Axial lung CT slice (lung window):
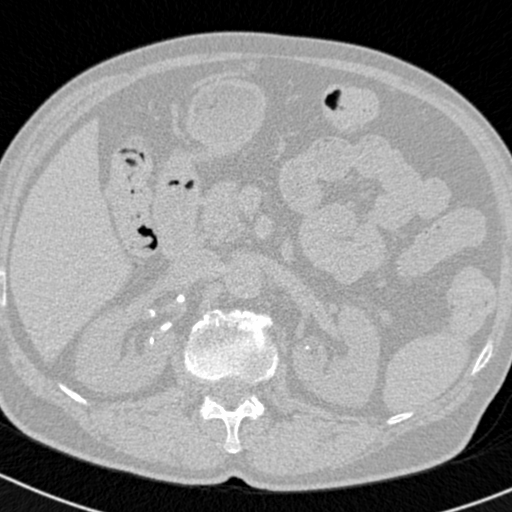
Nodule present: no